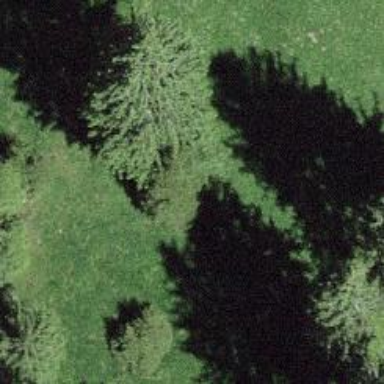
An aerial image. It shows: Single tag "natural: tree."